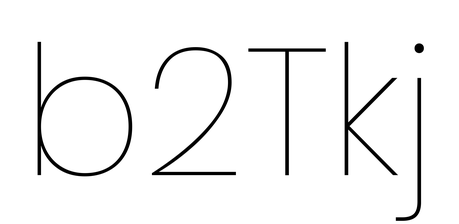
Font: Poppins-Thin